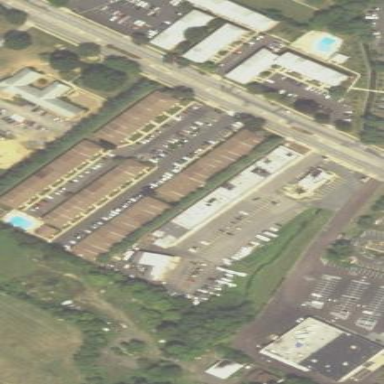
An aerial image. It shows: Retail building.